Aerial crown-view tile of a tropical tree (Barro Colorado Island, Panama), acquired 20241112:
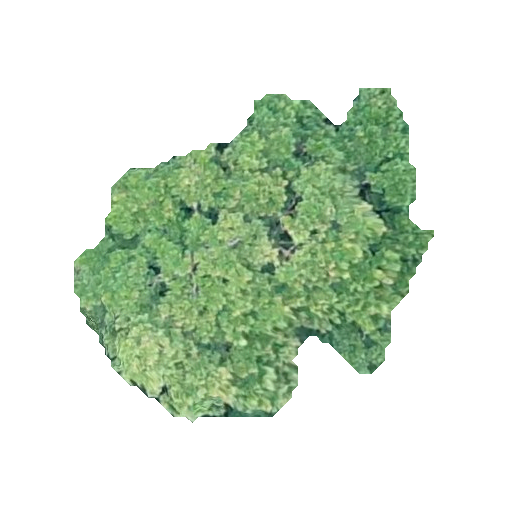
Species: Simarouba amara
GBIF accepted scientific name: Simarouba amara
Crown area: 123.538 m²